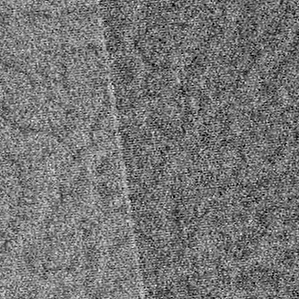
Label: frost